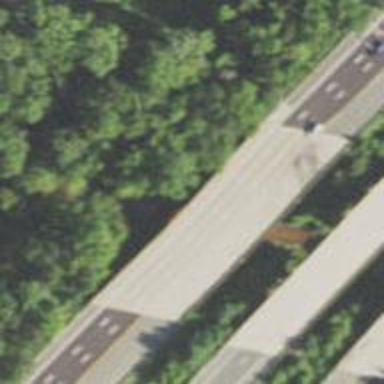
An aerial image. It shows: Motorway bridge.